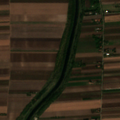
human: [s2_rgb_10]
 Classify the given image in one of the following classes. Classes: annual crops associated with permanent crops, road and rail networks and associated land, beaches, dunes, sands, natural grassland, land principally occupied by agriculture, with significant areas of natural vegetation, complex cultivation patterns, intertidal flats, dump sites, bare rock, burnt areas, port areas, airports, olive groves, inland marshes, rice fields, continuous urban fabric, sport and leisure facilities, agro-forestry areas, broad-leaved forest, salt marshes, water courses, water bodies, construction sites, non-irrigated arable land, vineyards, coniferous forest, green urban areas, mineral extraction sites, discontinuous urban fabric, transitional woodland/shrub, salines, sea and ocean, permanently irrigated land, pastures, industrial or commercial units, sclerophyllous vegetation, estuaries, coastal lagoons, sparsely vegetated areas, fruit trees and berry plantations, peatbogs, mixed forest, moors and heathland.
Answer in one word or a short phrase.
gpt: non-irrigated arable land, complex cultivation patterns, water courses